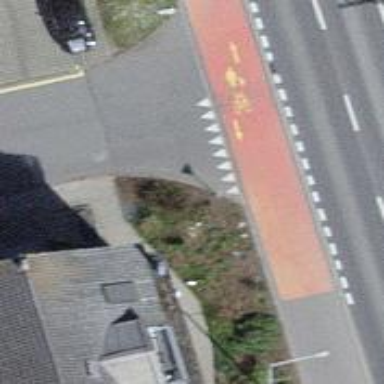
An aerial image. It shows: Footway surfaced with paving stones.